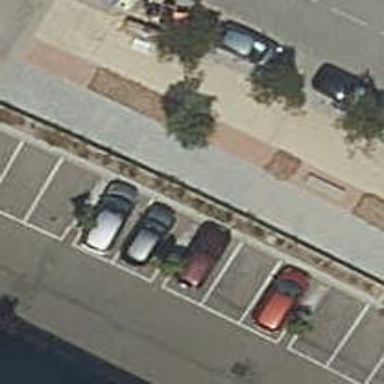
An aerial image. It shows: Bicycle parking area with anchor points.